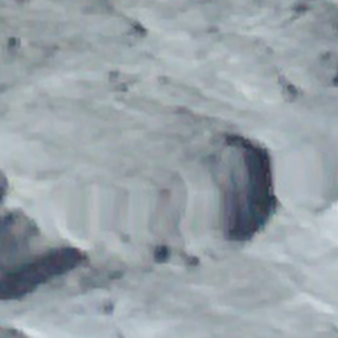
Label: other